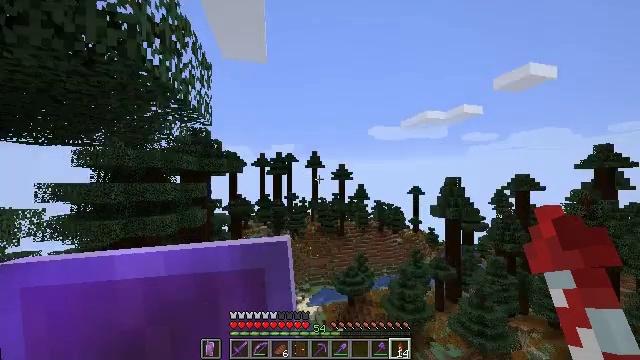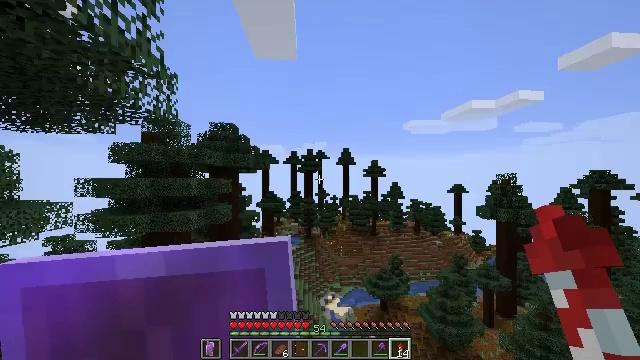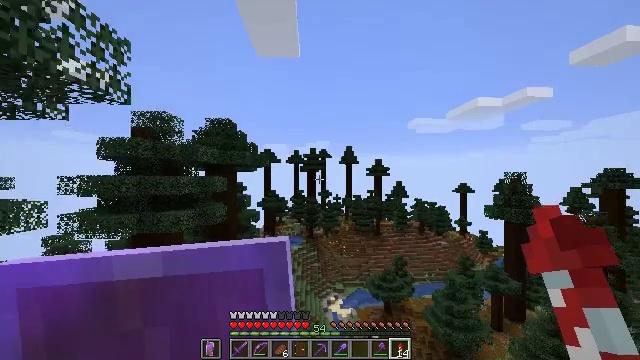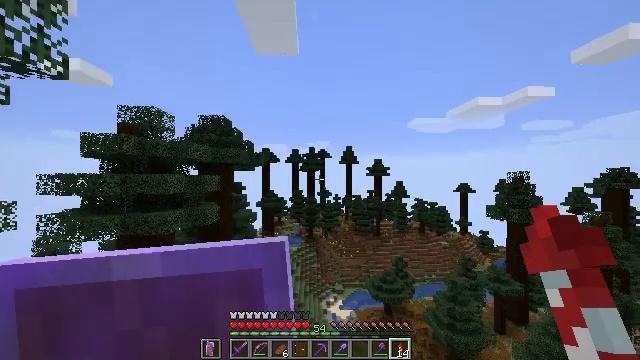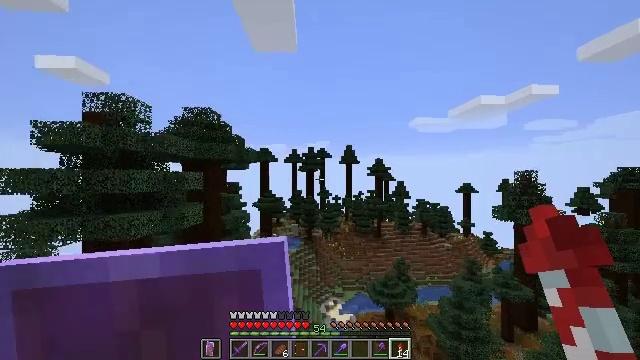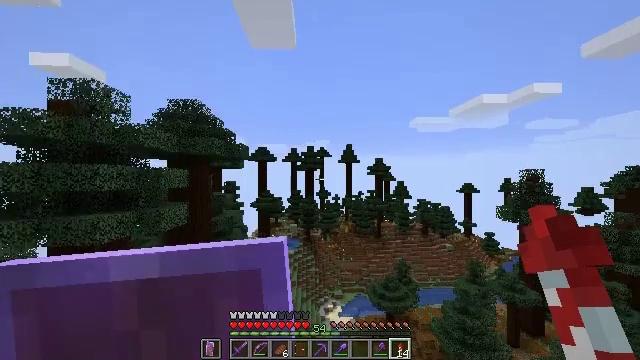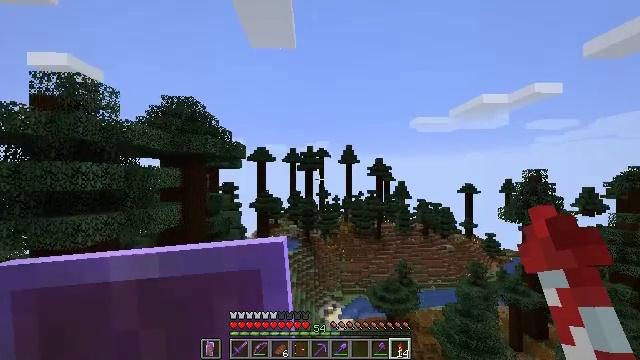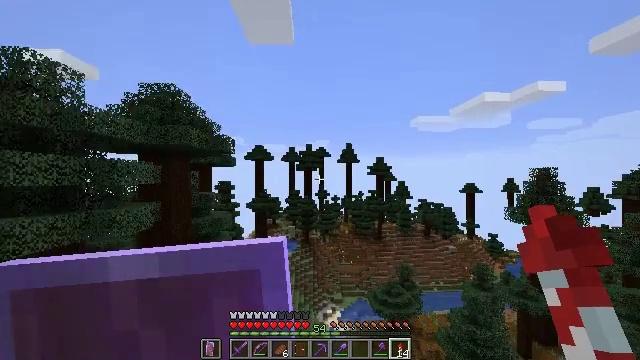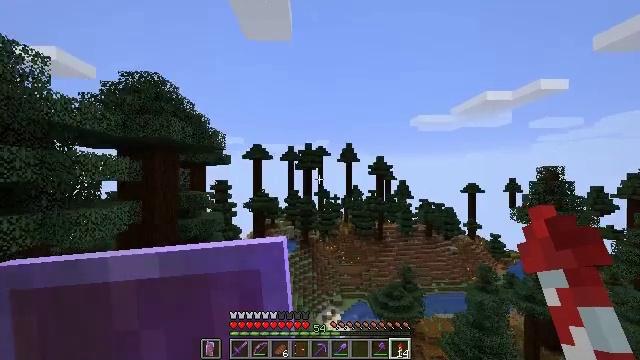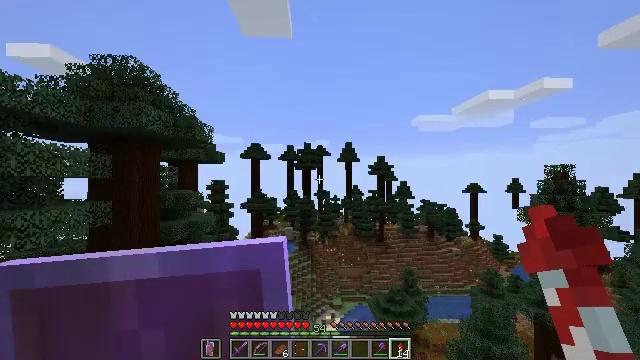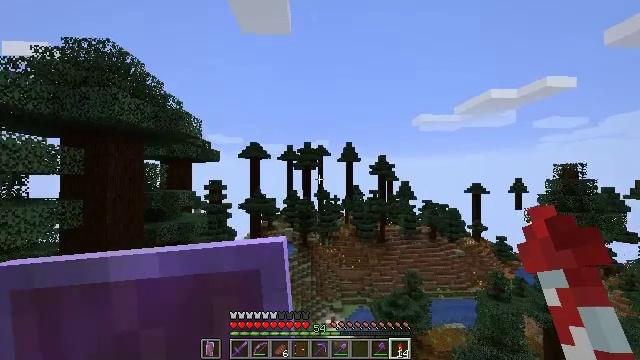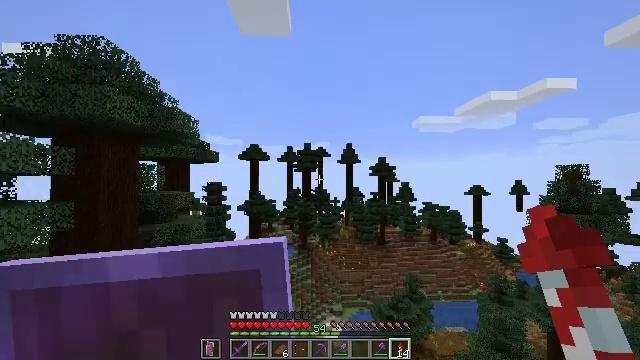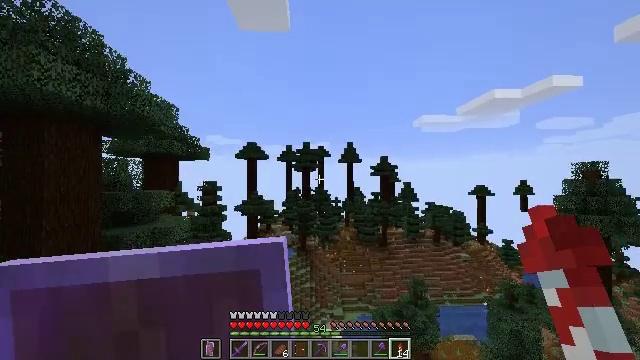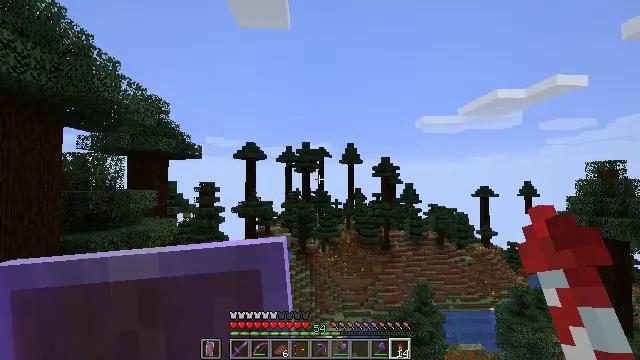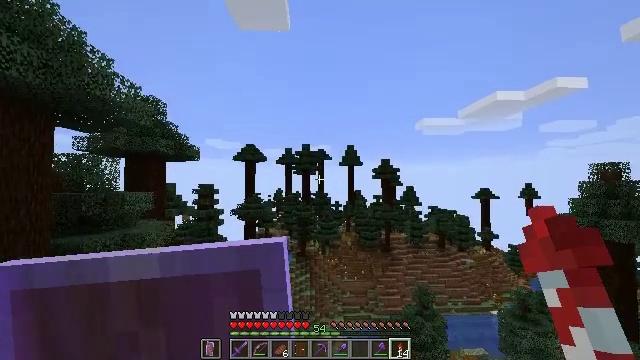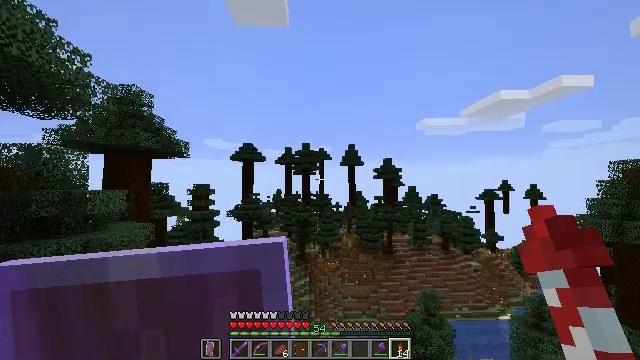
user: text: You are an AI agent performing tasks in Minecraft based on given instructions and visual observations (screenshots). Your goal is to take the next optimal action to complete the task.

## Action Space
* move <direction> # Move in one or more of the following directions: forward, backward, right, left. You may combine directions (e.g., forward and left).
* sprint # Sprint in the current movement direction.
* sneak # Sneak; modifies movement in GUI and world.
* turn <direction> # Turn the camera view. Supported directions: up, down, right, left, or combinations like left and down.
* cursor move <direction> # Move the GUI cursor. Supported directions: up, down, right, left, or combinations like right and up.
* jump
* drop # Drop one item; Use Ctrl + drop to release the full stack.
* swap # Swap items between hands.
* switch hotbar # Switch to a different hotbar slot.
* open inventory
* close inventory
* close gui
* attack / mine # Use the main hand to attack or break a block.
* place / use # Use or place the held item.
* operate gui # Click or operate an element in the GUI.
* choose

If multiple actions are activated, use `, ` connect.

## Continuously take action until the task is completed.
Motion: motion action
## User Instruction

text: craft item air
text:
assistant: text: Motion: move forward, sprint, turn left, jump
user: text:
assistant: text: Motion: move forward, sprint, jump
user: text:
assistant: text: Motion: move forward, sprint, jump
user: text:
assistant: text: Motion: move forward, sprint, jump
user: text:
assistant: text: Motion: move forward, sprint, jump
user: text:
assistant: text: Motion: move forward, sprint, jump
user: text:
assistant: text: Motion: move forward, sprint, jump
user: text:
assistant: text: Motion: move forward, sprint, jump
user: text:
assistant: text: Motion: move forward, sprint, jump
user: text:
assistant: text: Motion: move forward, sprint, jump
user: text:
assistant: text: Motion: move forward, sprint, jump
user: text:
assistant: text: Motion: move forward, sprint, jump
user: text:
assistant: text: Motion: move forward, sprint, jump
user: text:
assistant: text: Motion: move forward, sprint
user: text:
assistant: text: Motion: move forward, sprint
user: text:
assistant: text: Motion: move forward, sprint, jump
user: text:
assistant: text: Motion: move forward, sprint, jump
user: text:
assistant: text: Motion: move forward, sprint, jump
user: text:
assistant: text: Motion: move forward, sprint, jump
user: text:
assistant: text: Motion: move forward, sprint, jump
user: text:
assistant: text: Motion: move forward, sprint, jump
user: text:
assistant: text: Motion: move forward, sprint, jump
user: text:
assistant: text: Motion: move forward, sprint, jump
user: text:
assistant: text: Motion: move forward, sprint, jump
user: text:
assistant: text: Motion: move forward, sprint, turn right and up, jump
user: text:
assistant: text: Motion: move forward, sprint, turn right and up, jump
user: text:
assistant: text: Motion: move forward, sprint, turn up, jump
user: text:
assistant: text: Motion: move forward, sprint, turn left and up, jump
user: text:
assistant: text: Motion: move forward, sprint, turn left and up, jump
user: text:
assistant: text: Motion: move forward, sprint, jump